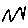
Label: zigzag